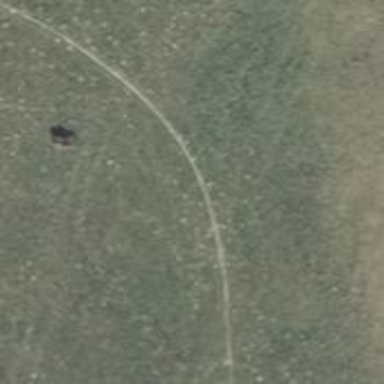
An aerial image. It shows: Path covered in grass.